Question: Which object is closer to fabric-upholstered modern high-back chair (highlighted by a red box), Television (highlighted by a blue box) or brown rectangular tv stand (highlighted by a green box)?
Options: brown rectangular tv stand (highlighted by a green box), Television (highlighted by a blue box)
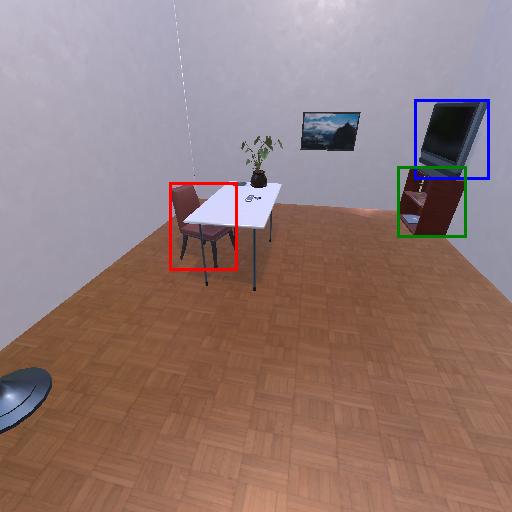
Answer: brown rectangular tv stand (highlighted by a green box)